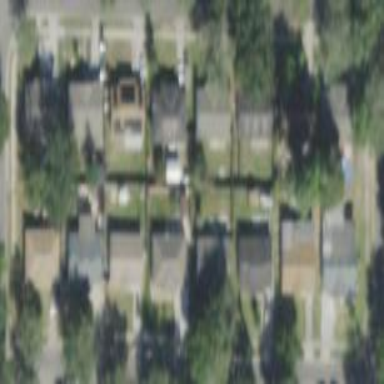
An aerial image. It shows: Residential road with sidewalks on both sides.